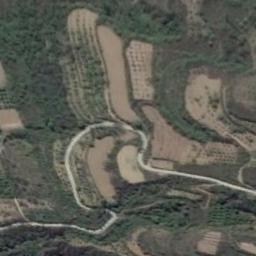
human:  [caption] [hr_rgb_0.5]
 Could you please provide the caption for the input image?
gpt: There is a winding narrow road next to a large brown and green mixed terraces .

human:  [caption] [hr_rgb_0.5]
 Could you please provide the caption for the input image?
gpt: There is a road on the terrace .

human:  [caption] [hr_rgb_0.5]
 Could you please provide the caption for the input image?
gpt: The bare and green terrace is next to some trees .

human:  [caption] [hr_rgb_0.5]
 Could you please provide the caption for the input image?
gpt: Many trees are planted in the terraces which are in the middle of the image .

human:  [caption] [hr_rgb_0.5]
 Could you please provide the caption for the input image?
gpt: There are green meadows beside the terraces .